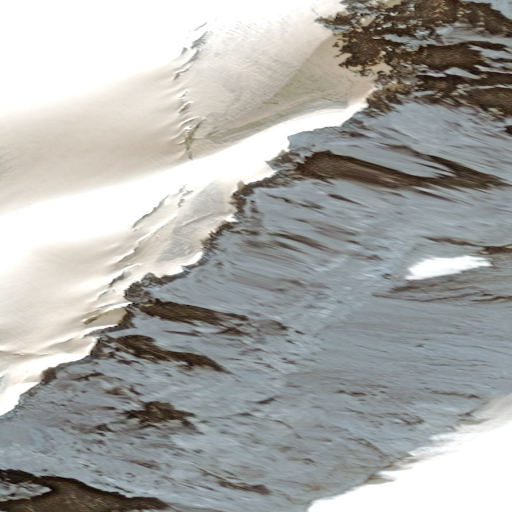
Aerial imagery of mountain in Alaska named Hut Peak containing only unknown